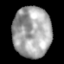
Tissue: lung
Cell type: T cells
Senescence score: 0.2351
Nuclear area (px): 1899
Mean DAPI intensity: 164.971